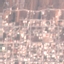
Land use / land cover: Residential